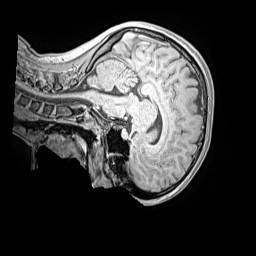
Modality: MP2RAGE
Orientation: sagittal
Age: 11
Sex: female
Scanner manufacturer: siemens
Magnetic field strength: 3 T
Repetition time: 4 s
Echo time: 0.00299 s